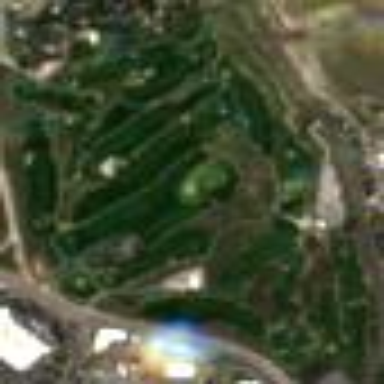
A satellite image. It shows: Golf course surrounded by greenery.